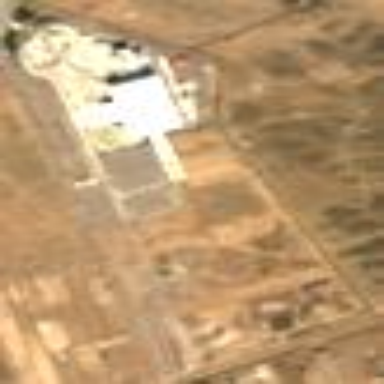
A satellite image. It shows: Exhibition centre in commercial area.